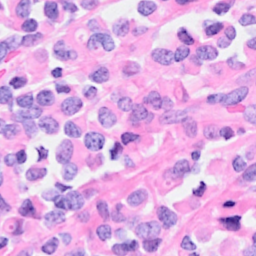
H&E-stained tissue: Breast